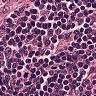
Metastatic tissue present: no